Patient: sex F, age 89
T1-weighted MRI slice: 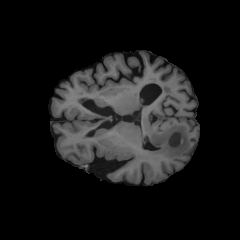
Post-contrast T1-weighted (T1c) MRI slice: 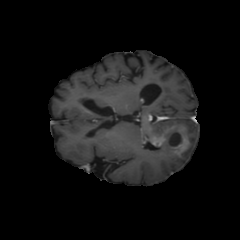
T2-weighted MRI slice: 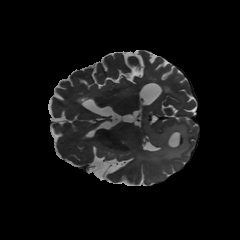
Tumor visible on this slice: yes
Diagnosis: Glioblastoma, IDH-wildtype
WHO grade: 4